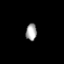
Tissue: prostate
Cell type: Myeloid cells
Senescence score: 0.7828
Nuclear area (px): 178
Mean DAPI intensity: 164.539